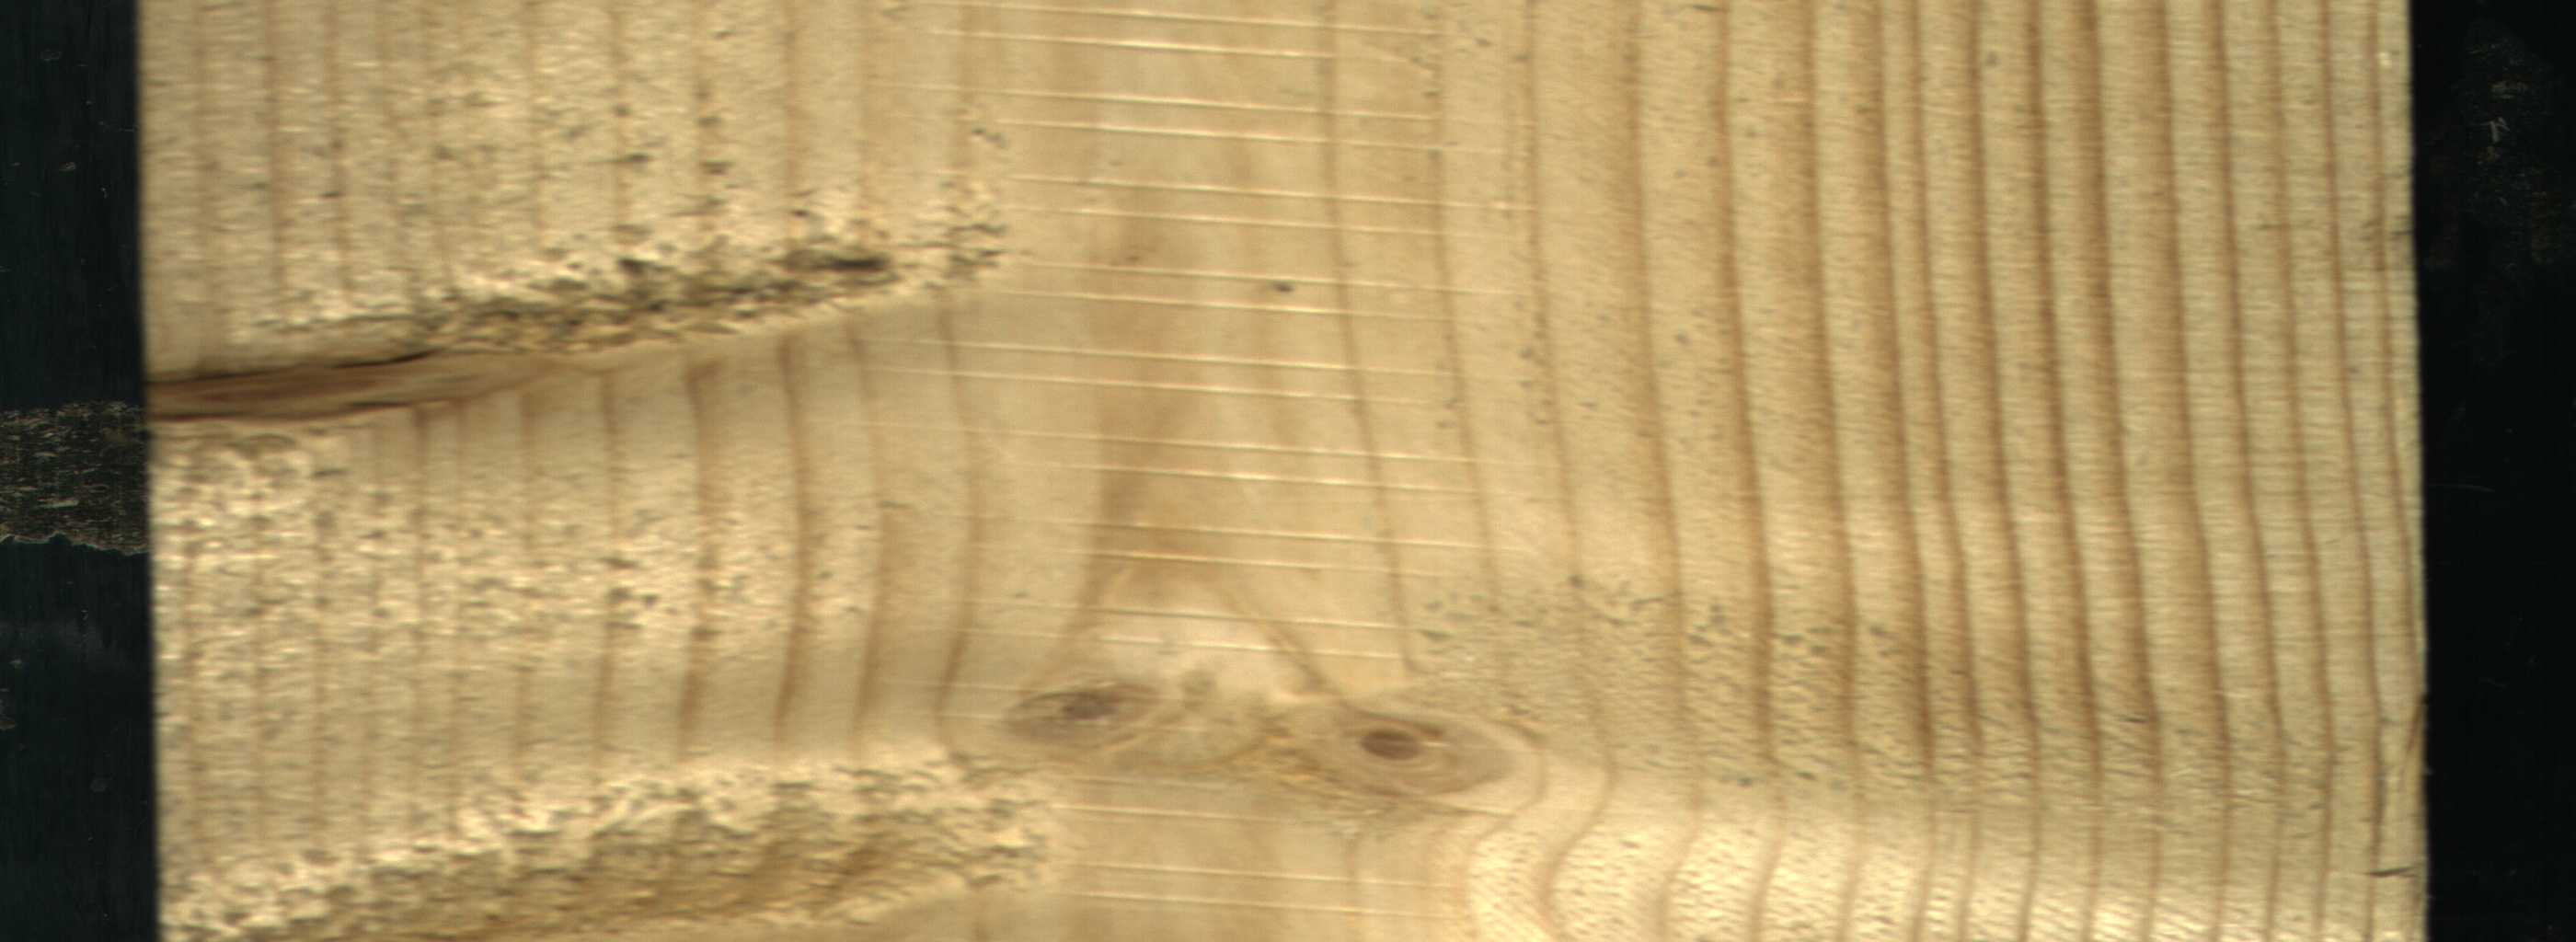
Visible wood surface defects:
Dead_Knot
Live_Knot
Live_Knot